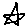
Label: star